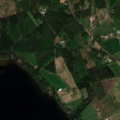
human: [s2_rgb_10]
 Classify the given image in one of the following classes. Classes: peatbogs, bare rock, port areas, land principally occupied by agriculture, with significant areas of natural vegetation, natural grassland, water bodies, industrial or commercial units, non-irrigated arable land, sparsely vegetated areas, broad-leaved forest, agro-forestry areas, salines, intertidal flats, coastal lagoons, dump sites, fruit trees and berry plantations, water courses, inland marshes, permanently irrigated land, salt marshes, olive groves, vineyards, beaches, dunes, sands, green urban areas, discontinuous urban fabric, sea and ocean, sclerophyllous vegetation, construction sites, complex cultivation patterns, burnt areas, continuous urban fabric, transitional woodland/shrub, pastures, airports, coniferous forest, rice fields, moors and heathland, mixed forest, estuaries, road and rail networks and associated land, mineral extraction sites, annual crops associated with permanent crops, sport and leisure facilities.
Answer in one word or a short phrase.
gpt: land principally occupied by agriculture, with significant areas of natural vegetation, broad-leaved forest, coniferous forest, mixed forest, water bodies